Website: bh-photo
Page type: store-pickup
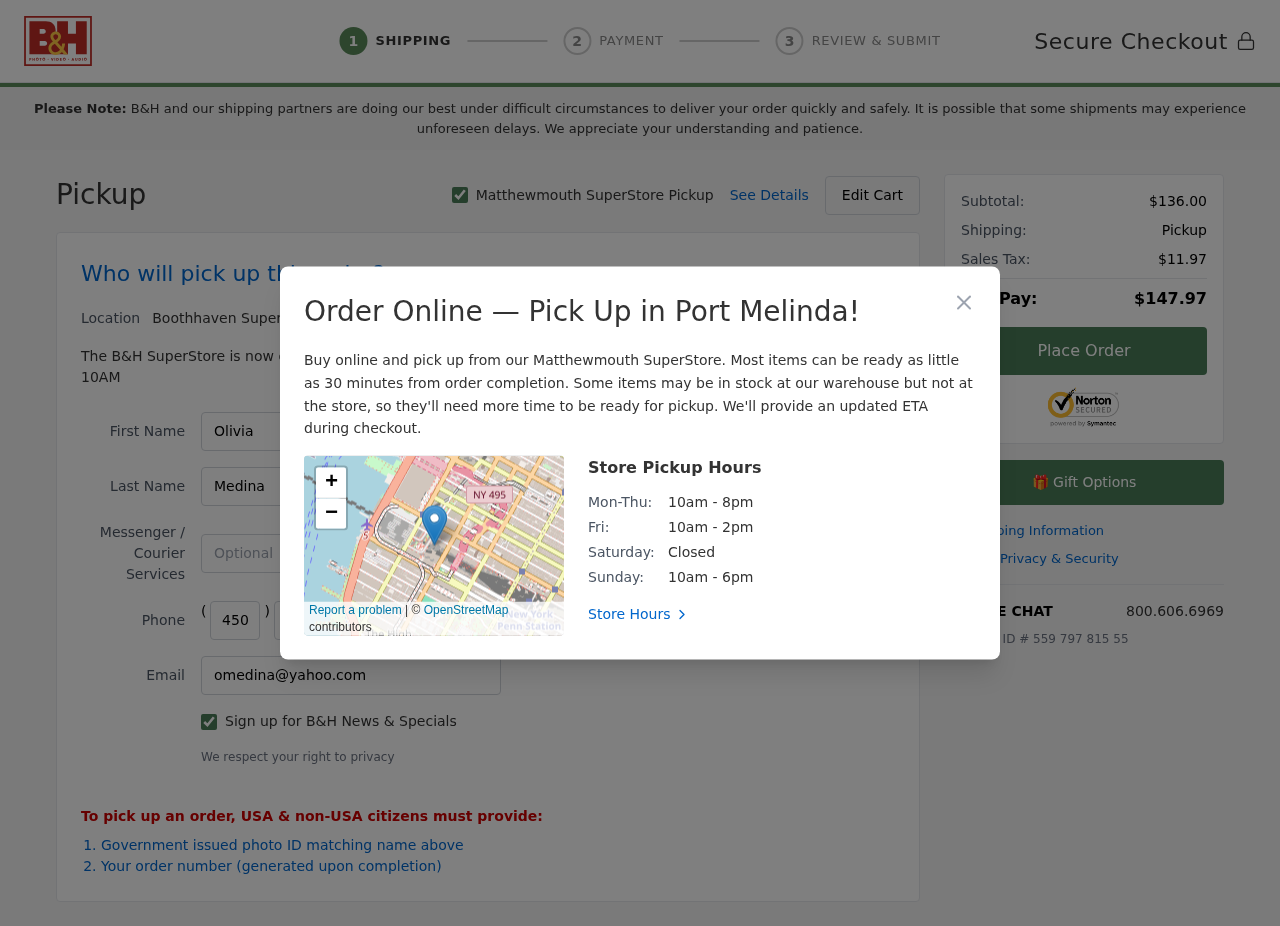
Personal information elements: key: PII_CITY
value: Matthewmouth
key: PII_CITY2
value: Boothhaven
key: PII_CITY3
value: Port Melinda
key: PII_EMAIL
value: omedina@yahoo.com
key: PII_FIRSTNAME
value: Olivia
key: PII_LASTNAME
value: Medina
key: PII_PHONE_AREA
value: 450
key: PII_PHONE_PREFIX
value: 376
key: PII_PHONE_SUFFIX
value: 2168
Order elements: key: ORDER_SUBTOTAL
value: $136.00
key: ORDER_TAX
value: $11.97
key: ORDER_TOTAL
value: $147.97
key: ORDER_ID
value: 559 797 815 55